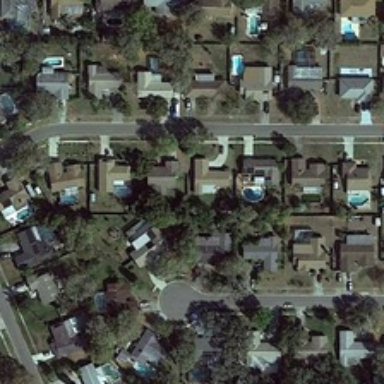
Many buildings and many green trees are in a dense residential area .